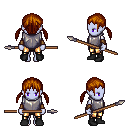
a pixel art fantasy rpg character, female body template, dark elf, purple skin, steel chest armor, gold greaves, brunette twin-tailed hairstyle, cloth bracers, black shoes, spear, four views (front, back, left, right), 2x2 character sprite sheet, small pixel art, hard edges, no anti-aliasing